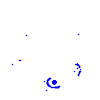
Particle: electron